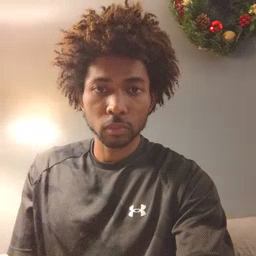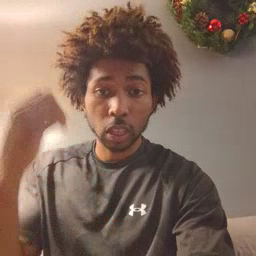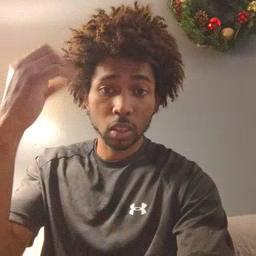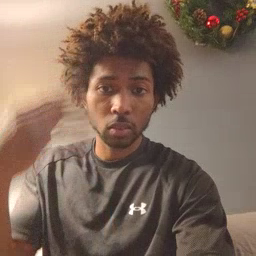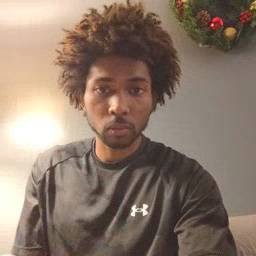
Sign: shower